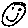
Label: smiley face